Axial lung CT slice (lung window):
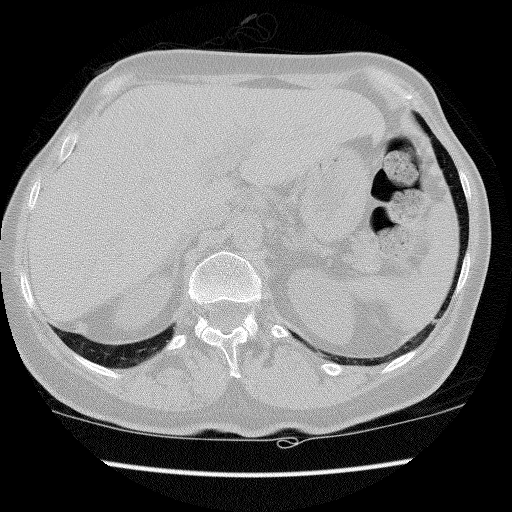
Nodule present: no